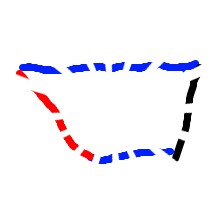
Shape: trapezoid